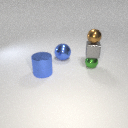
small green metal sphere below small gray metal cube